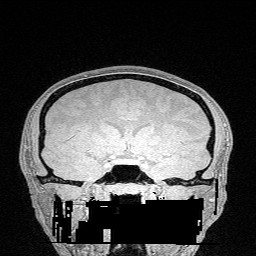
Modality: FLASH
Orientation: sagittal
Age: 24
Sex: female